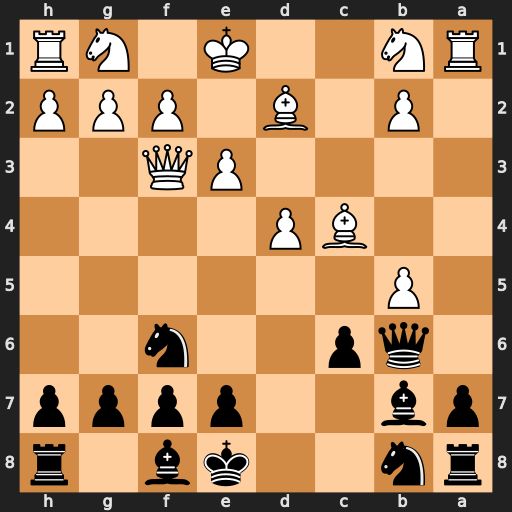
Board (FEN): rn2kb1r/pb2pppp/1qp2n2/1P6/2BP4/4PQ2/1P1B1PPP/RN2K1NR
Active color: b
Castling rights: KQkq
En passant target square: -
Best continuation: cxb5 Bxf7+ Kxf7